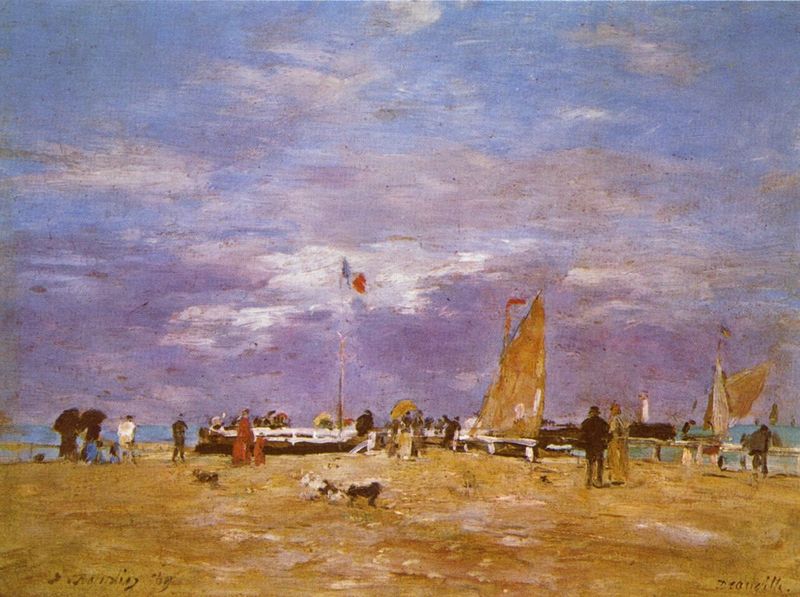
Titel: Mole von Deauville
Künstler: Eugène Boudin
Standort: Paris
Institution: Musée d'Orsay
Schlagwörter: blau, gemälde, gewitter, himmel, mann, meer, wasser, wolken, fluss, frauen, gelb, grün, impressionismus, landschaft, menschen, ocker, sand, see, ufer, braun, degas, frankreich, frau, grau, kleid, kleider, licht, männer, orange, schwarz, türkis, weiss, hund, hunde, rasen, regenschirm, rot, schirm, sonnenschirm, tiere, wiese, wolke, zaun, beige, gesellschaft, malerei, versammlung, anzug, mensch, signatur, öl, erde, feld, horizont, natur, weite, wind, pastos, sonne, boden, gold, paar, personen, rosa, boot, boote, turm, farbig, küste, schiff, schiffe, segel, segelboot, segelschiffe, sommer, strand, fahnen, italien, zuschauer, fahne, flagge, mast, tricolor, trikolore, mittag, dünen, hitze, lila, violett, ausflug, signiert, spazieren, figuren, hafen, masten, promenade, romantik, luft, steg, freizeit, impressionistisch, monet, sport, vergnügen, lciht, geländer, stimmung, segelboote, impression, segeln, regen, ebbe, leuchtturm, regenschirme, schirme, sonntag, duft, sisley, atmosphäre, horizontal, himel, windstille, spaziergänger, anker, anlegestelle, paare, sonnenschirme, goldener schnitt, windstill, pissaro, botte, himmer, pissarro, blaun, den, rotes kleid, riviera, atmosphärisch, strandszene, formationen, normandie, strans, estamp, sonnes, frezeit